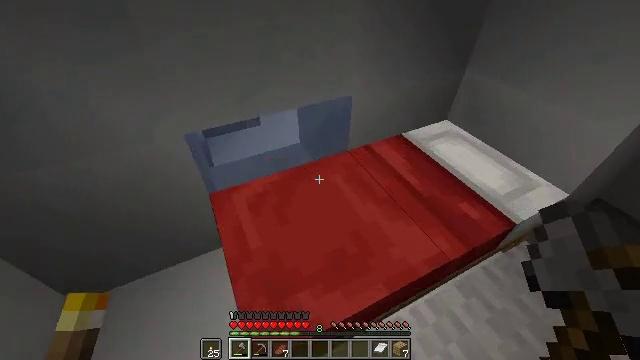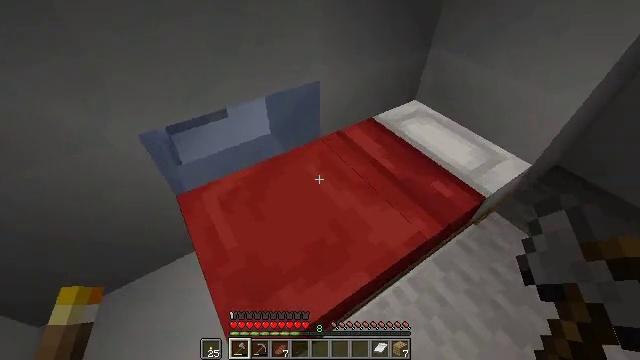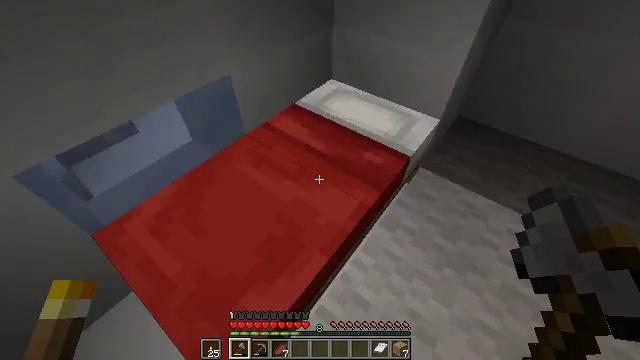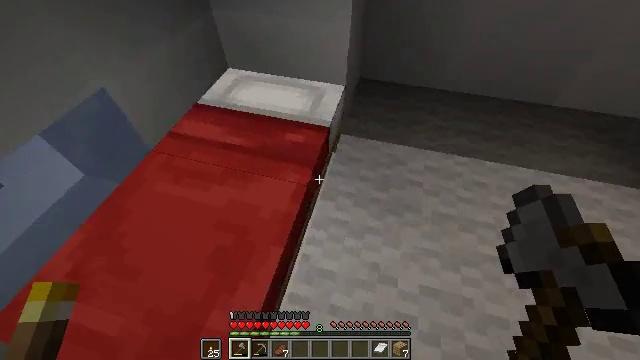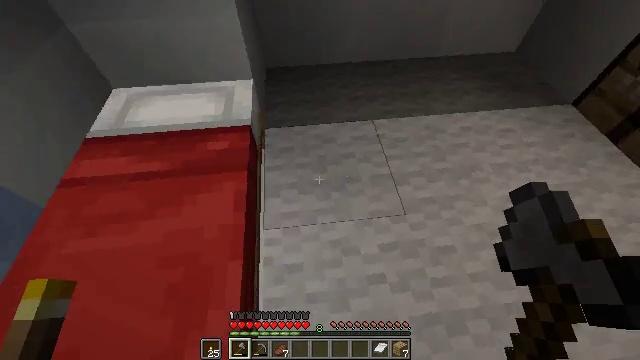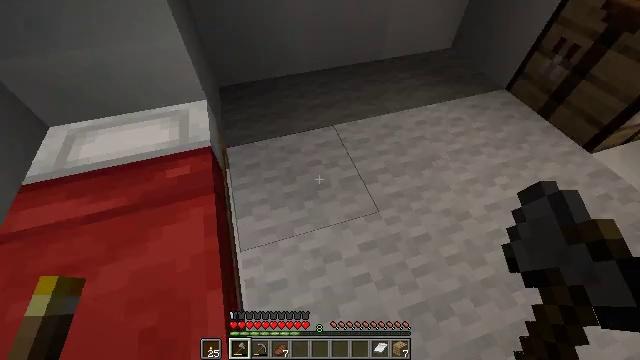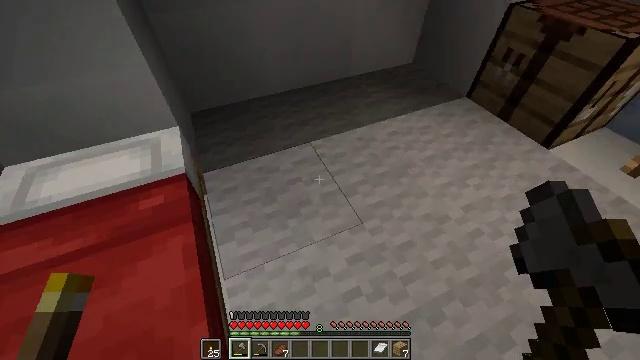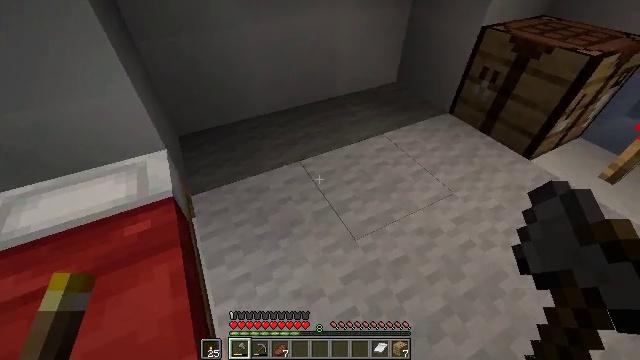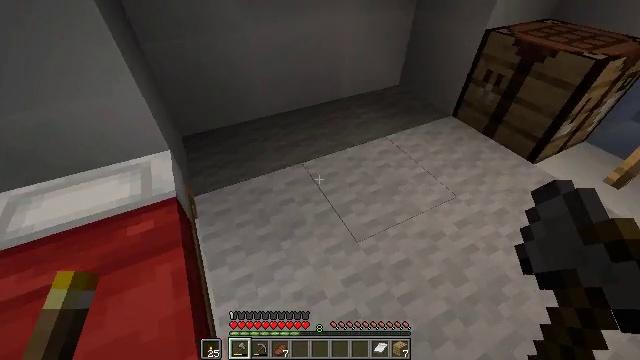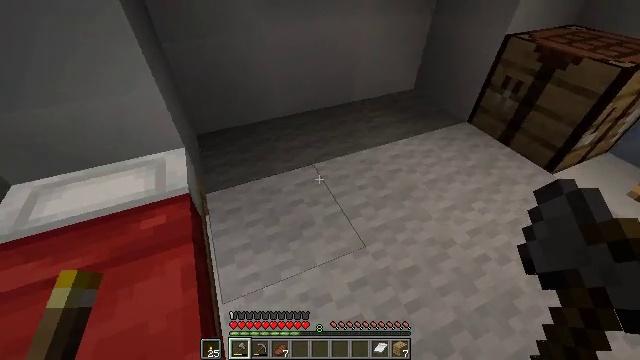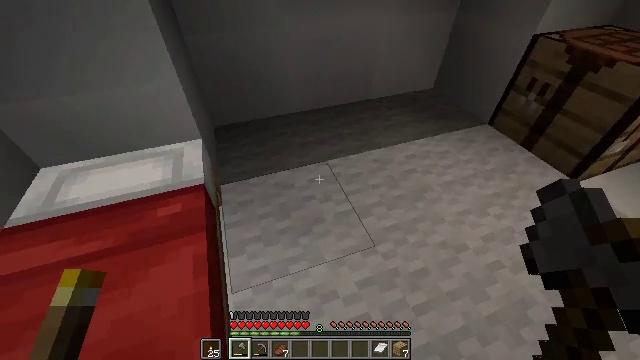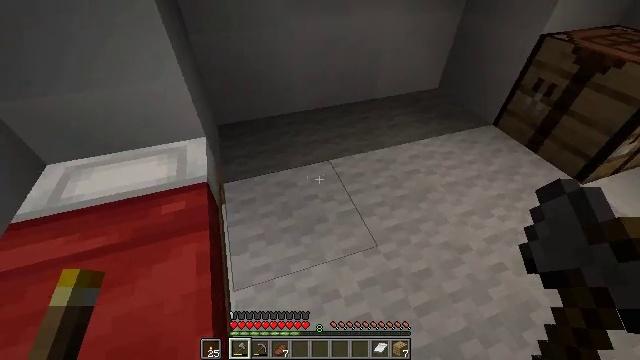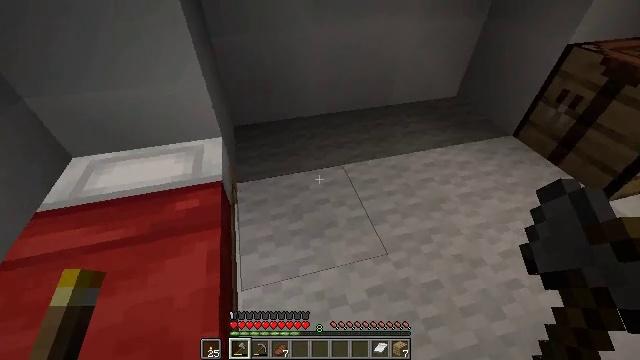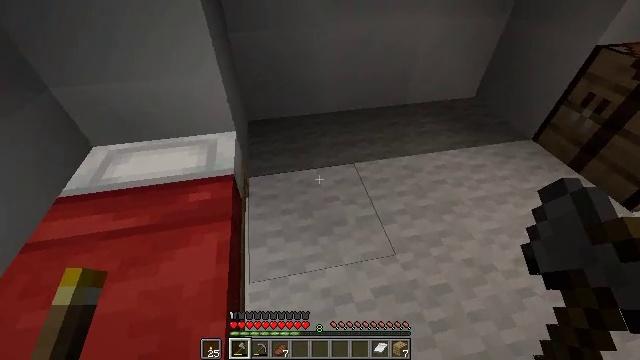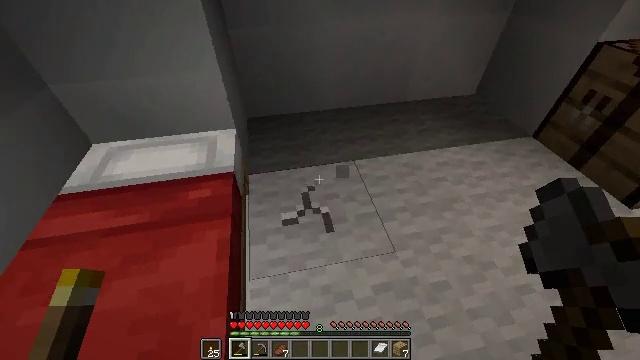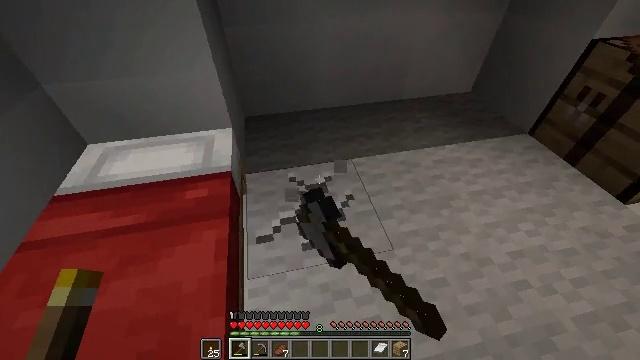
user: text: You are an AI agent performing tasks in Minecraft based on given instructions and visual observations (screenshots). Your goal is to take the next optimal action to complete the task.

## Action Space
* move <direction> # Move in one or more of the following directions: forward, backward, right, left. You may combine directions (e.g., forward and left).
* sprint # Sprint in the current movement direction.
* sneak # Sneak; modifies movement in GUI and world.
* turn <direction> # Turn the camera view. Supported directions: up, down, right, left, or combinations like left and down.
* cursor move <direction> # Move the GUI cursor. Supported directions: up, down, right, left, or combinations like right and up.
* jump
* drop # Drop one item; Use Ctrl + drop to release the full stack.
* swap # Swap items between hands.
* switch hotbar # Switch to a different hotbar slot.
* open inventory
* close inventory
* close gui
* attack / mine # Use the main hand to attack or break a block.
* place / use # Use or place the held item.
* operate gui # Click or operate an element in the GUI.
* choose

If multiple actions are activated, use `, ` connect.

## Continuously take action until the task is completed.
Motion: motion action
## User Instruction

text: Remove the white carpet from the floor.
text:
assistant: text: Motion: turn right and down
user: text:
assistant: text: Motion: turn right and down
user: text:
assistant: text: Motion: turn right and down
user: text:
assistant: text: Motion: turn right and down
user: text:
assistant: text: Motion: turn right and up
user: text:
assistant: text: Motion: turn right and up
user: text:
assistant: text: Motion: turn right and up
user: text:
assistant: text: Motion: no_op
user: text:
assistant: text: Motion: turn left
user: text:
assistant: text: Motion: turn left
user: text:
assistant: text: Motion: no_op
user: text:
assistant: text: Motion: turn left
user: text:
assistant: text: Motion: turn left
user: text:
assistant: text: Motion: attack / mine
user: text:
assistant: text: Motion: attack / mine
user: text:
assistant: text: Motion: attack / mine
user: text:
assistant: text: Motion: attack / mine
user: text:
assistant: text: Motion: attack / mine
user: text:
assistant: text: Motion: attack / mine
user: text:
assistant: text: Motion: attack / mine
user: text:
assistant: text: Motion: attack / mine